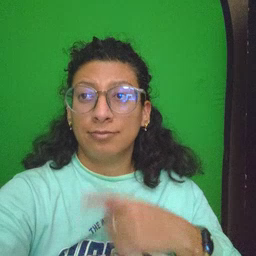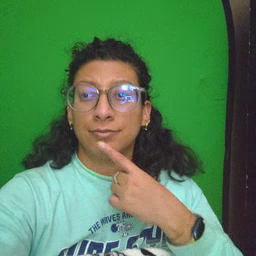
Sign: red